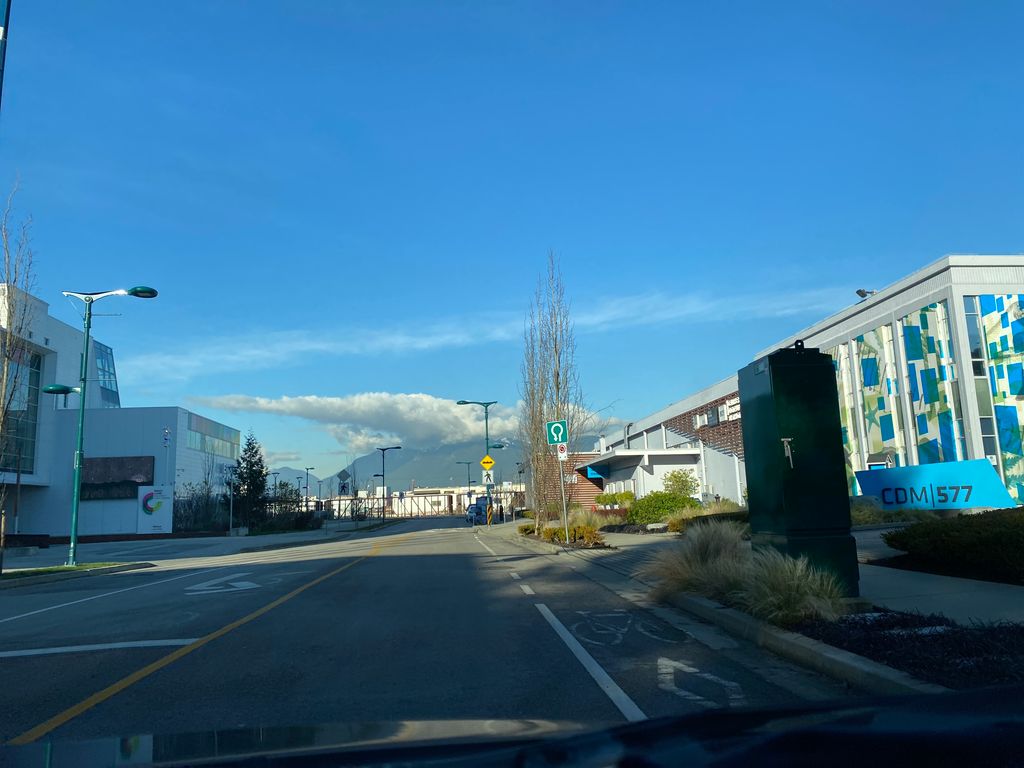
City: vancouver